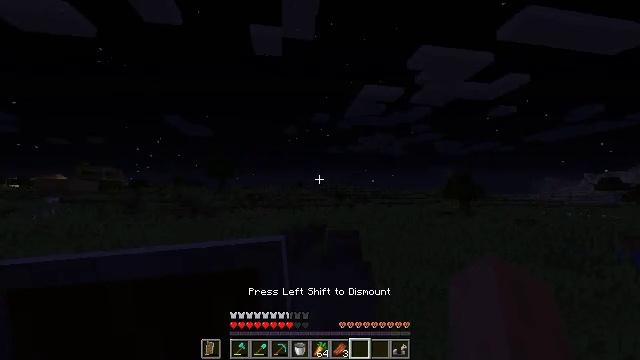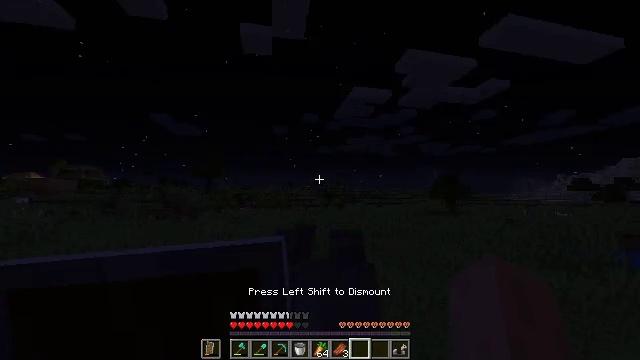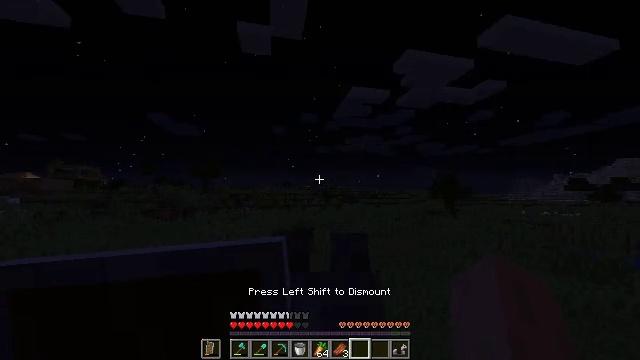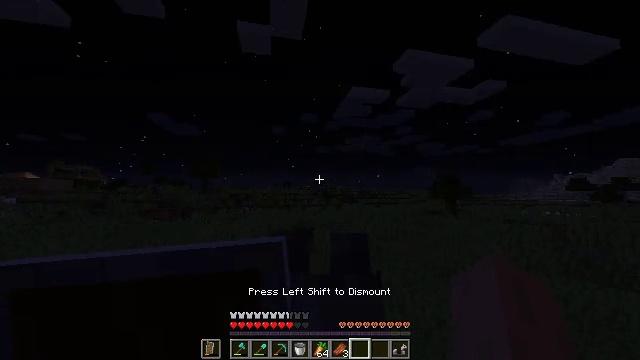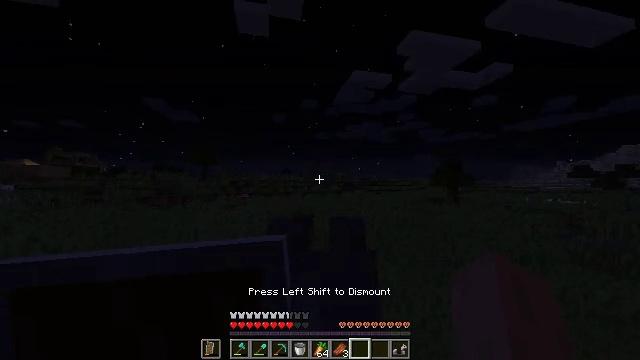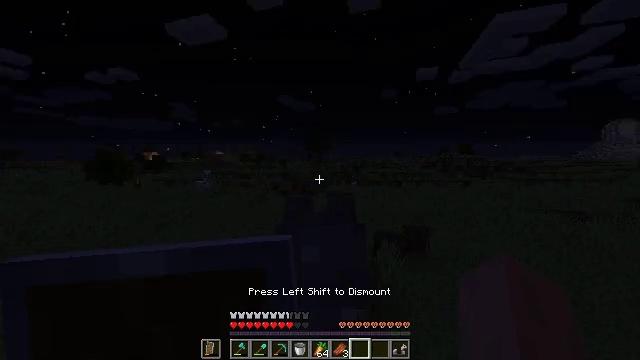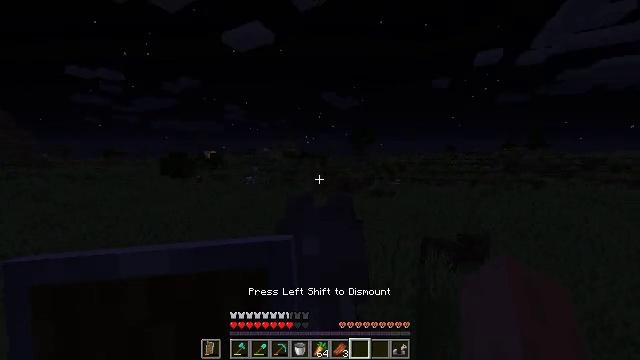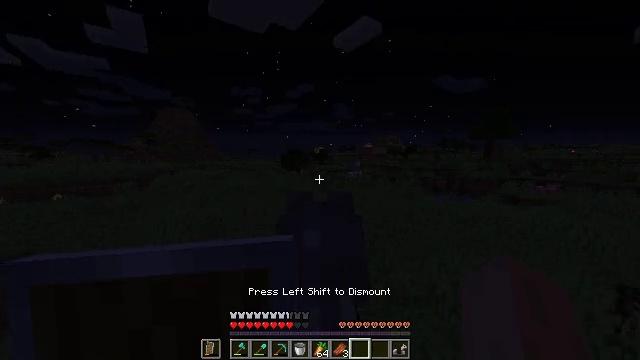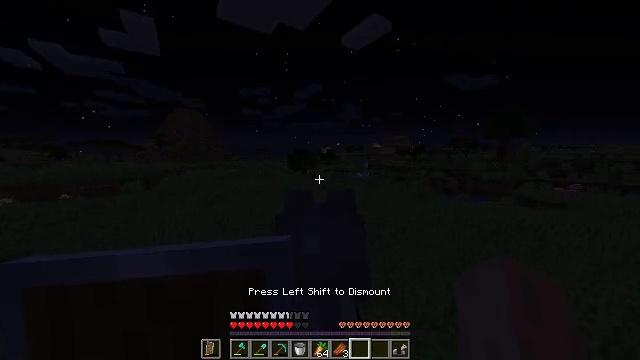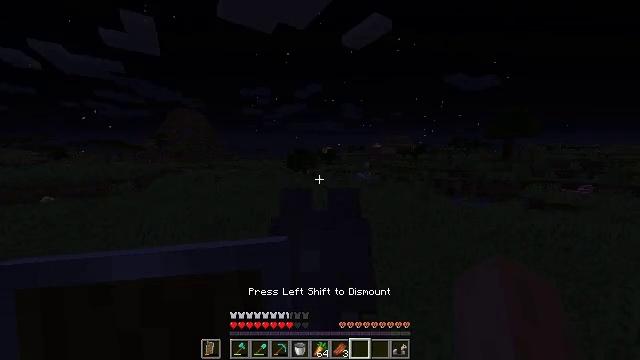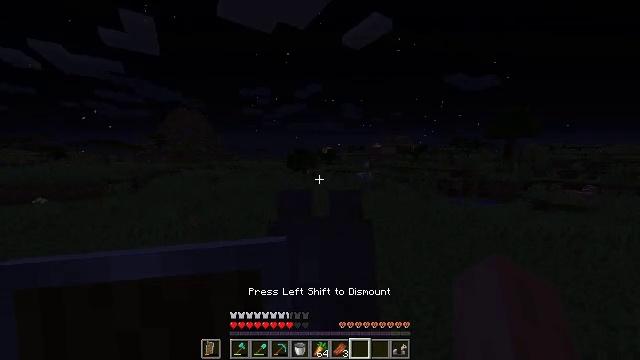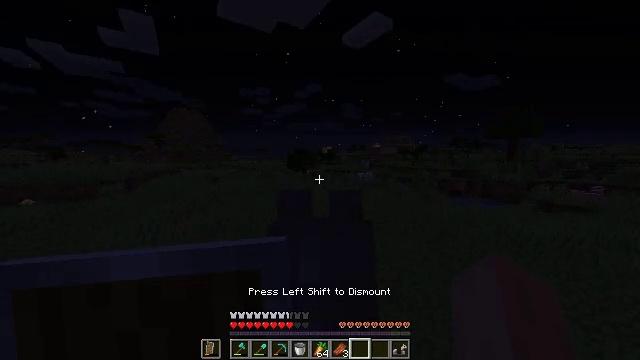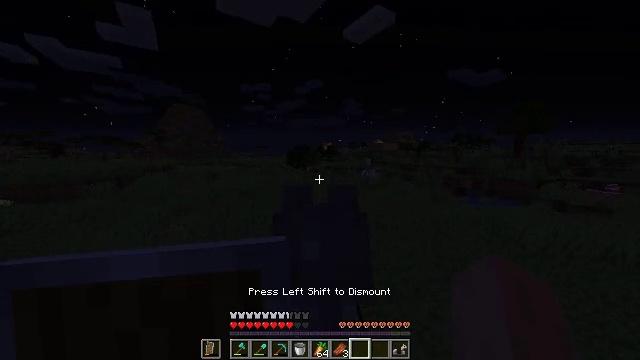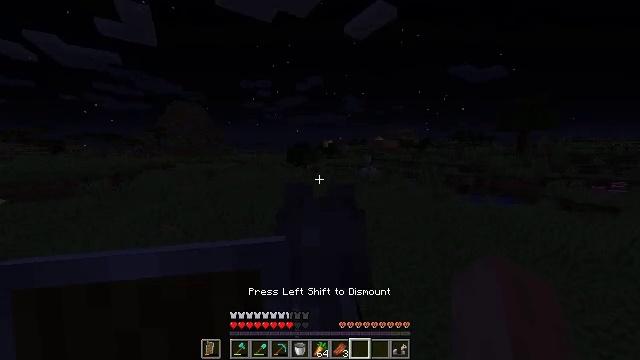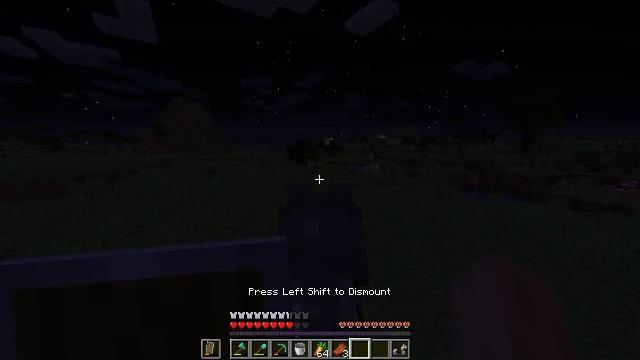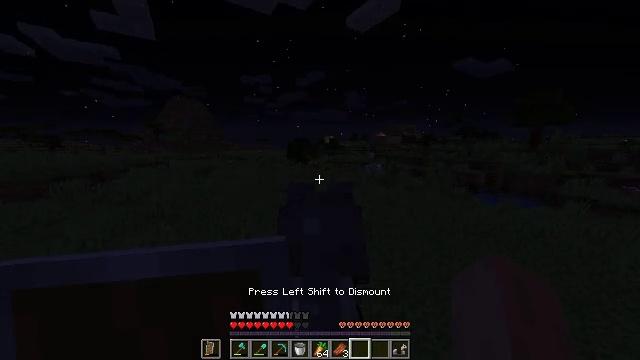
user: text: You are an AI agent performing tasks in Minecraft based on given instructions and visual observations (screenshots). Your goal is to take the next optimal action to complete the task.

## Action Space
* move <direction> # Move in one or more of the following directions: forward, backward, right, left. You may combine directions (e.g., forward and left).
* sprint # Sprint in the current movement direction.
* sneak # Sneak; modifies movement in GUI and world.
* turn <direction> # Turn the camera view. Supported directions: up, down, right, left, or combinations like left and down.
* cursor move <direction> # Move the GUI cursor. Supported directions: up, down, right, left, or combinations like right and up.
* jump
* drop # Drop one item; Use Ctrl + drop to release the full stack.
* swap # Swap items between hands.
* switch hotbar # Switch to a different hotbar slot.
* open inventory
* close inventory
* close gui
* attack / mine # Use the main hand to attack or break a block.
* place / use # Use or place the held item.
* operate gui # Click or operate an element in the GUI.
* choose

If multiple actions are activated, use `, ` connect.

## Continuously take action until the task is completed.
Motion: motion action
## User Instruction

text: Collect spruce planks from an old building.
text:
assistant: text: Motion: move forward, sprint
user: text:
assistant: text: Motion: move forward, sprint
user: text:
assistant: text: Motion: move forward, sprint
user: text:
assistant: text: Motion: move forward, sprint, turn left and down
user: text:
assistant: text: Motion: move forward, sprint, turn left and down
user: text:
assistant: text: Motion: move forward, sprint, turn left
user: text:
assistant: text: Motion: move forward, sprint, turn left and down
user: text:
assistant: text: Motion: move forward, sprint
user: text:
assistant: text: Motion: move forward, sprint
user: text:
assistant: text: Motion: move forward, sprint
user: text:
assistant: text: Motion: move forward, sprint
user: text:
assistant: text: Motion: move forward, sprint
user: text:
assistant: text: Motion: move forward, sprint
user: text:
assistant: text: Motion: move forward, sprint
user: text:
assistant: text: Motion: move forward, sprint
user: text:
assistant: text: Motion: sprint
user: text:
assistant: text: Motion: sprint, turn down
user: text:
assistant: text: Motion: sprint, turn right and down
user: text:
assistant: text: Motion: sprint, turn down
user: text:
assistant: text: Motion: move forward, sprint, turn right and down
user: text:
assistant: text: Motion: move forward, sprint
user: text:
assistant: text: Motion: move forward, sprint
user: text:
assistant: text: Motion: move forward, sprint
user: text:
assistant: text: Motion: move forward, sprint
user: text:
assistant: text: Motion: move forward, sprint
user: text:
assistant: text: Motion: move forward, sprint, turn right
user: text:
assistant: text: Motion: move forward, sprint, turn right
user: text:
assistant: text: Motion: move forward, sprint
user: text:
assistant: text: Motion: move forward, sprint
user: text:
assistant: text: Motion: move forward, sprint